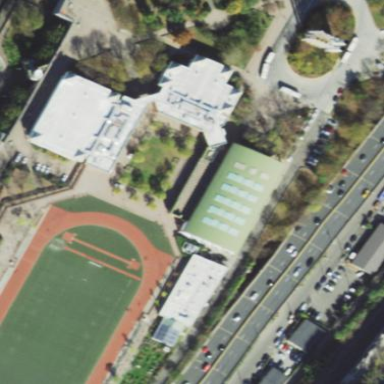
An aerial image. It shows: Sports center building.